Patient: sex M, age 37
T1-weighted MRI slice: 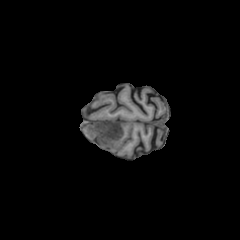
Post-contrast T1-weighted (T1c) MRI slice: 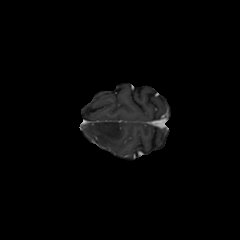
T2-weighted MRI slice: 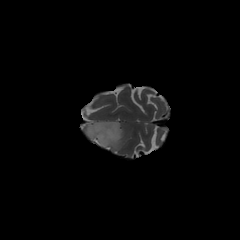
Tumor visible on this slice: yes
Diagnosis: Astrocytoma, IDH-mutant
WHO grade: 2